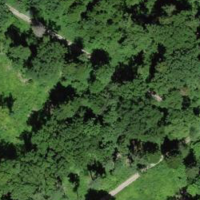
EUNIS habitat code: 41
Species observed at this site:
Juncus effusus